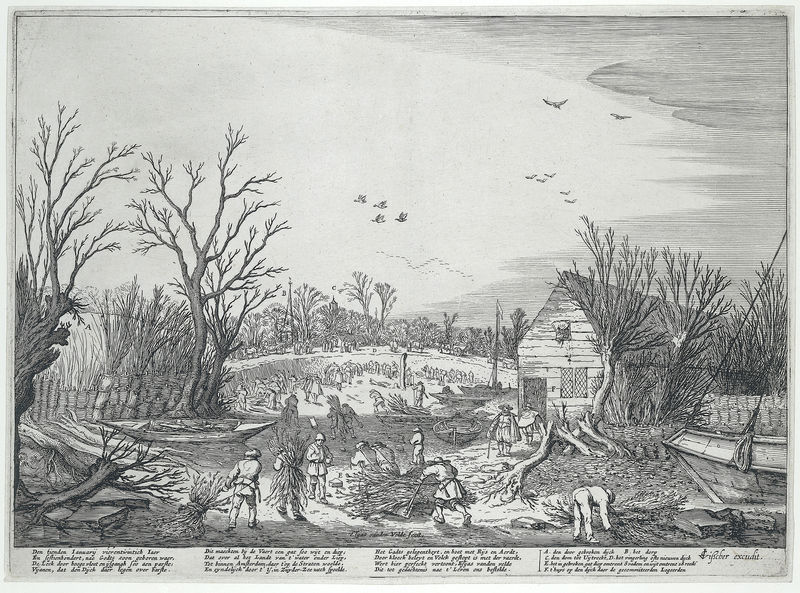
Titel: Herstelwerkzaamheden aan de doorgebroken Lekdijk bij Vianen
Künstler: Esaias van de Velde
Standort: Amsterdam
Institution: Rijksmuseum
Schlagwörter: paysan, paysage en hiver, bois de chauffe, taille du bois